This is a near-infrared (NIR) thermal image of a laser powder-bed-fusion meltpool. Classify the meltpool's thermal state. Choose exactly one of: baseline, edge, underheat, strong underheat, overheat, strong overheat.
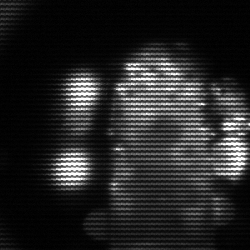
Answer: strong underheat